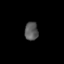
Tissue: lung
Cell type: Others
Senescence score: 0.2029
Nuclear area (px): 243
Mean DAPI intensity: 88.321